Field crop: maize
Growth stage: 2
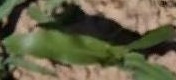
Species: maize